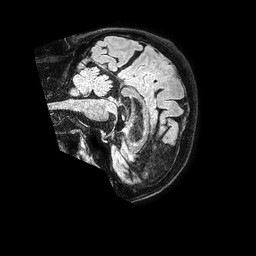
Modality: FLAIR
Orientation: sagittal
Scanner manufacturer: philips
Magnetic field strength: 1.5 T
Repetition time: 4.8 s
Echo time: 0.3 s